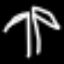
Label: palm tree